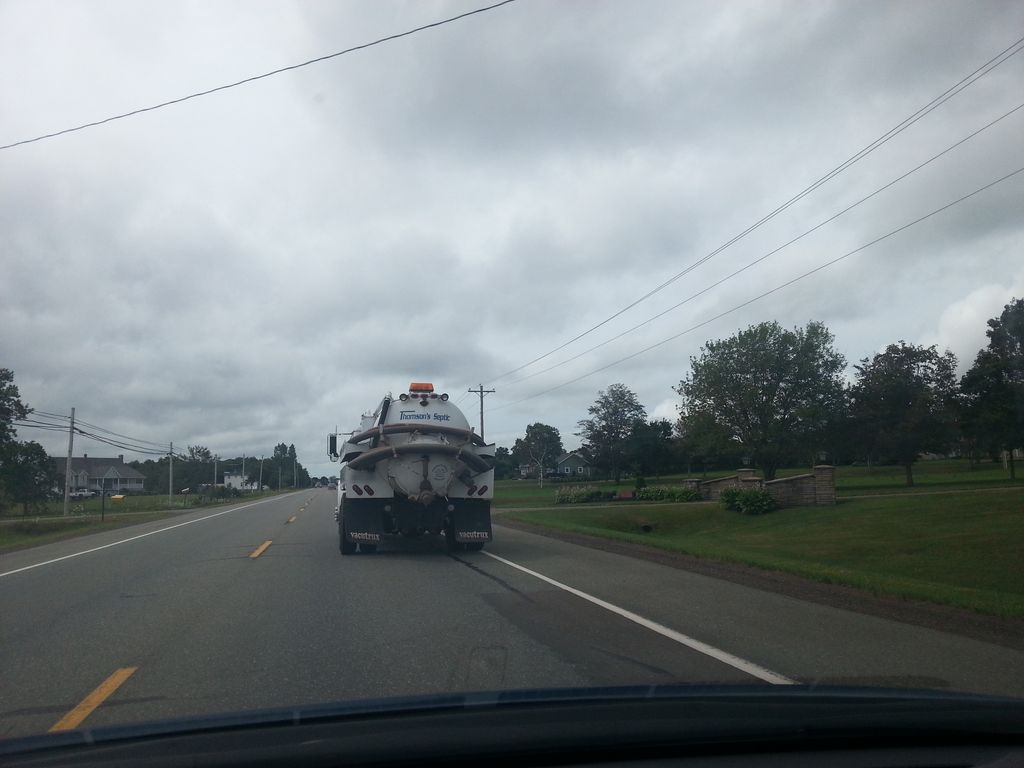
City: charlottetown